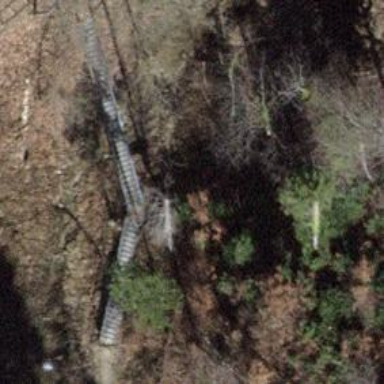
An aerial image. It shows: Path leading to bridge.